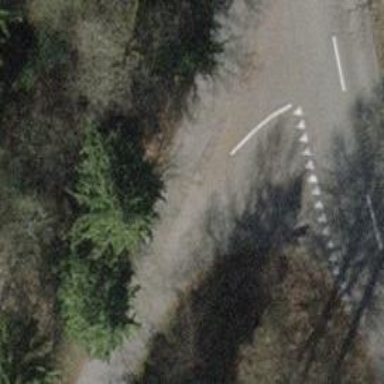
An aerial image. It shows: Road with traffic signals.